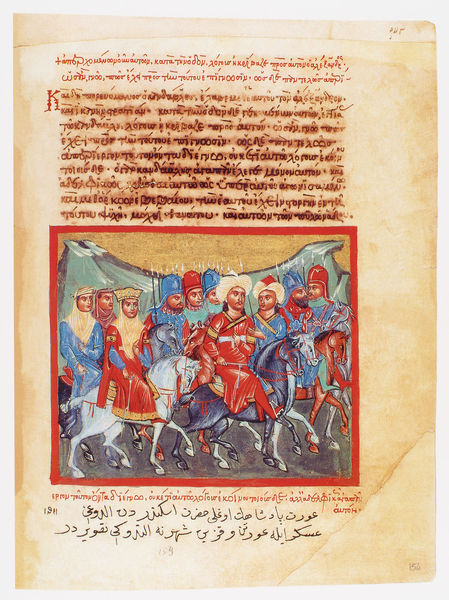
Titel: Der griechische Alexanderroman
Institution: Venedig, Hellenic Institute Codex Gr. 5
Schlagwörter: blau, feder, gemälde, weiß, braun, frau, grau, männer, schwarz, gürtel, rot, schleier, mützen, rahmen, bild, gewand, krone, pferd, pferde, reiter, hufe, reiten, schrift, gefolge, könig, soldaten, inschrift, foto, buch, seite, illustration, text, waffen, soldat, pfere, buchseite, arabisch, nüstern, mittelalter, krieger, lanzen, königin, turban, handschrift, abbildung, buchmalerei, reiterei, manuskript, seit, k, alexanderroman